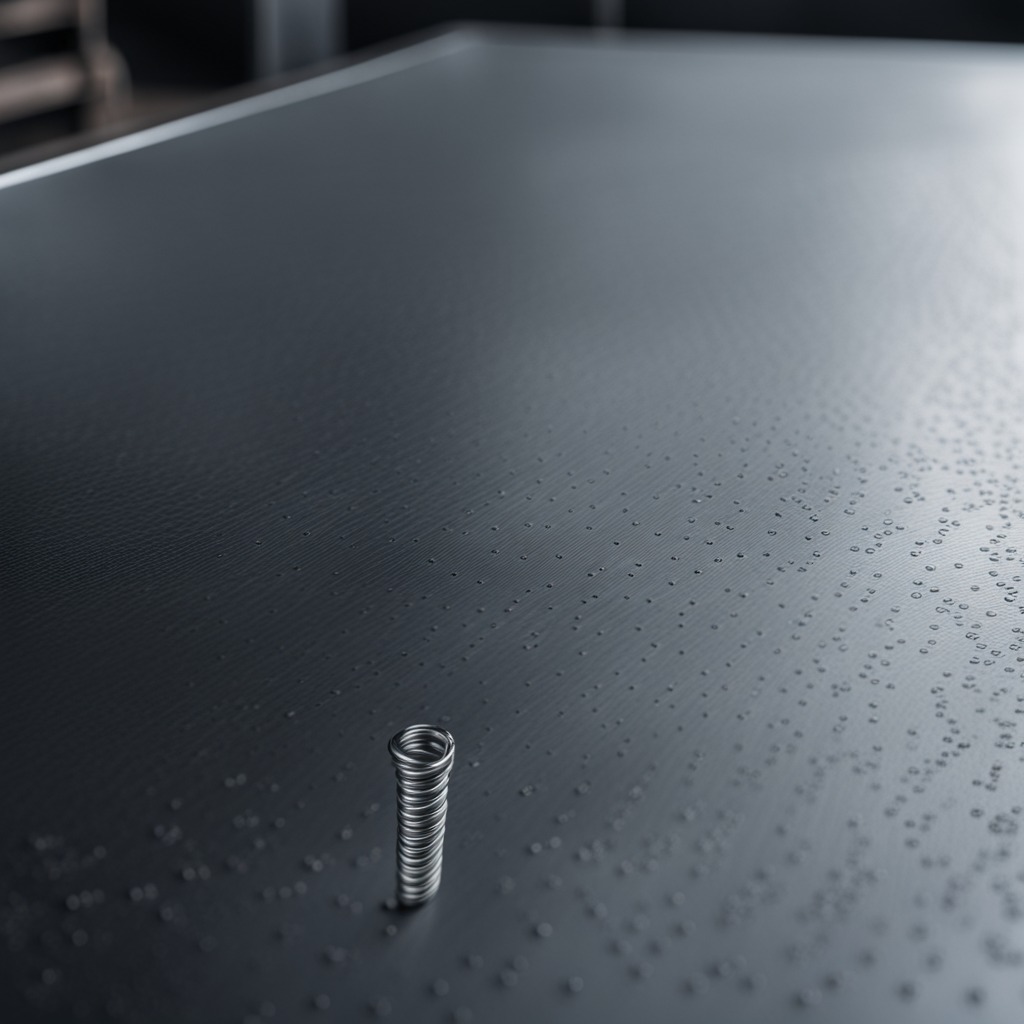
A coiled metal spring is lying on a cold steel table in a mining workshop gritty textures.